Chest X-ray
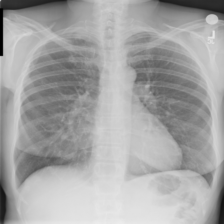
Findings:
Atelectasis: negative
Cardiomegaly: negative
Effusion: negative
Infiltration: negative
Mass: negative
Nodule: negative
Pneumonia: negative
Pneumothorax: negative
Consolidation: negative
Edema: negative
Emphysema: negative
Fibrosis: negative
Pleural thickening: negative
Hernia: negative